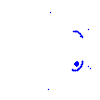
Particle: electron